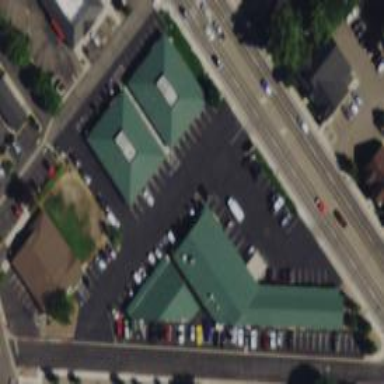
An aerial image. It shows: Convenience shop.